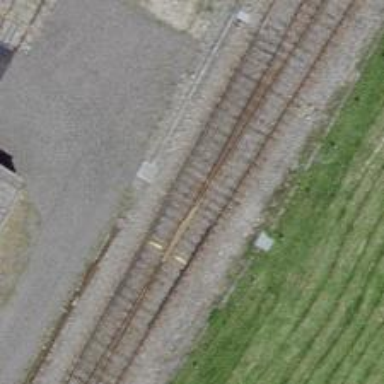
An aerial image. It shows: Railway switch.